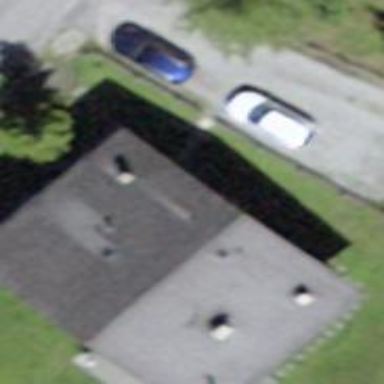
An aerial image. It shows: Simple and straightforward house.